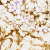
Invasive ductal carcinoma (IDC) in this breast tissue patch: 0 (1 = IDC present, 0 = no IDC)